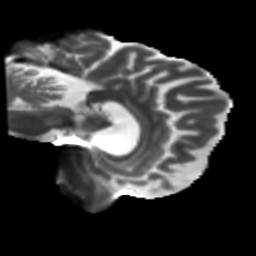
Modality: T2w
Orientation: sagittal
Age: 68
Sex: female
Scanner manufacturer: siemens
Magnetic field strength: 3 T
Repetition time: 5.25 s
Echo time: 0.08 s